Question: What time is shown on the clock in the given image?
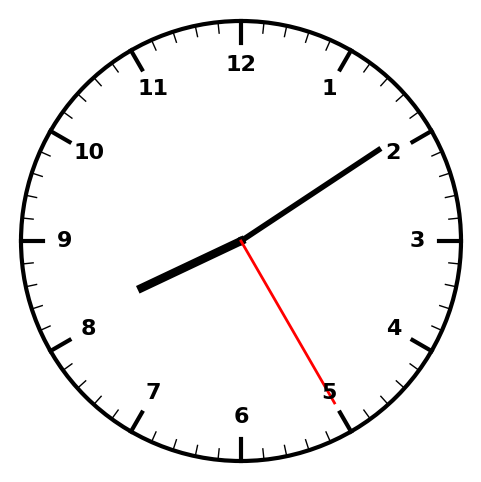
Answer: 08:09:25